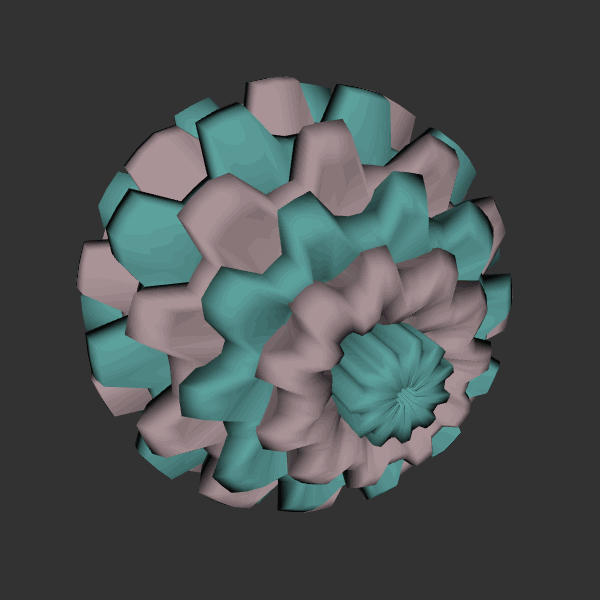
Background: dark